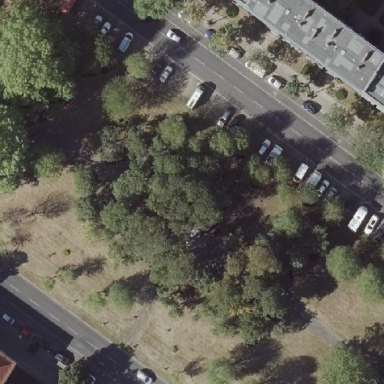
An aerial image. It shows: Park.